Question: I have a custom dialog that extends the SmartGWT dialog. My problem is that the title and the close button of the dialog aren't displayed in the dialog's title but in the dialog's content under all other elements.
Here is a screeshot:

The bold and the button should be in the dialog's title.
My code basically is:
'''
public class MyDialog extends Dialog {
public MyDialog() {
super();
this.setTitle("test");
this.setShowTitle(true);
this.setShowCloseButton(true);
this.setShowMaximizeButton(false);
this.setShowMaximizeButton(false);
this.setShowStatusBar(false);
this.setShowShadow(true);
this.setWidth("500px");
this.setHeight("300px");
}
@Override
protected void onInit() {
Label lab = new Label("test");
this.addMember(lab);
}
}
'''
Is this a bug in SmartGWT or am I missing something? How can I place the title correctly?
Thanks for any help!
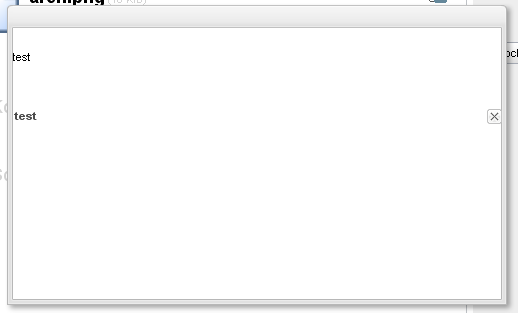
Answer: There is a problem with your code. You've used
'''
this.addMember(lab);
'''
instead of
'''
this.addItem(lab);
'''